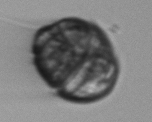
Label: Margalefidinium